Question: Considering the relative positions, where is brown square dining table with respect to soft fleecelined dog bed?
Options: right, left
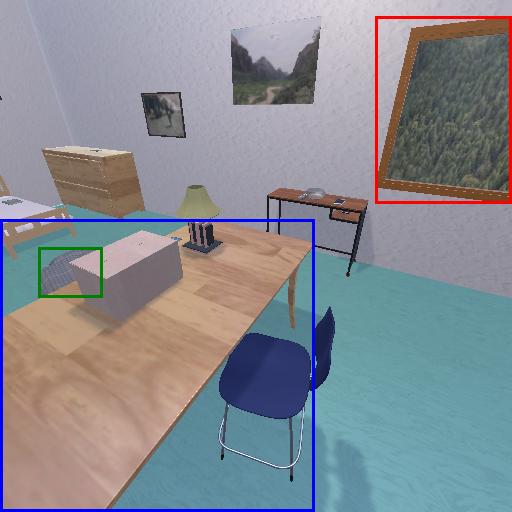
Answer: right